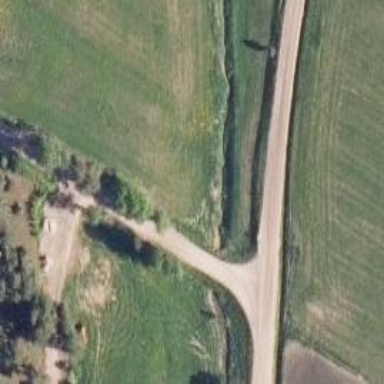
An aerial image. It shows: Culvert tunnel.